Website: walmart
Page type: address-validator
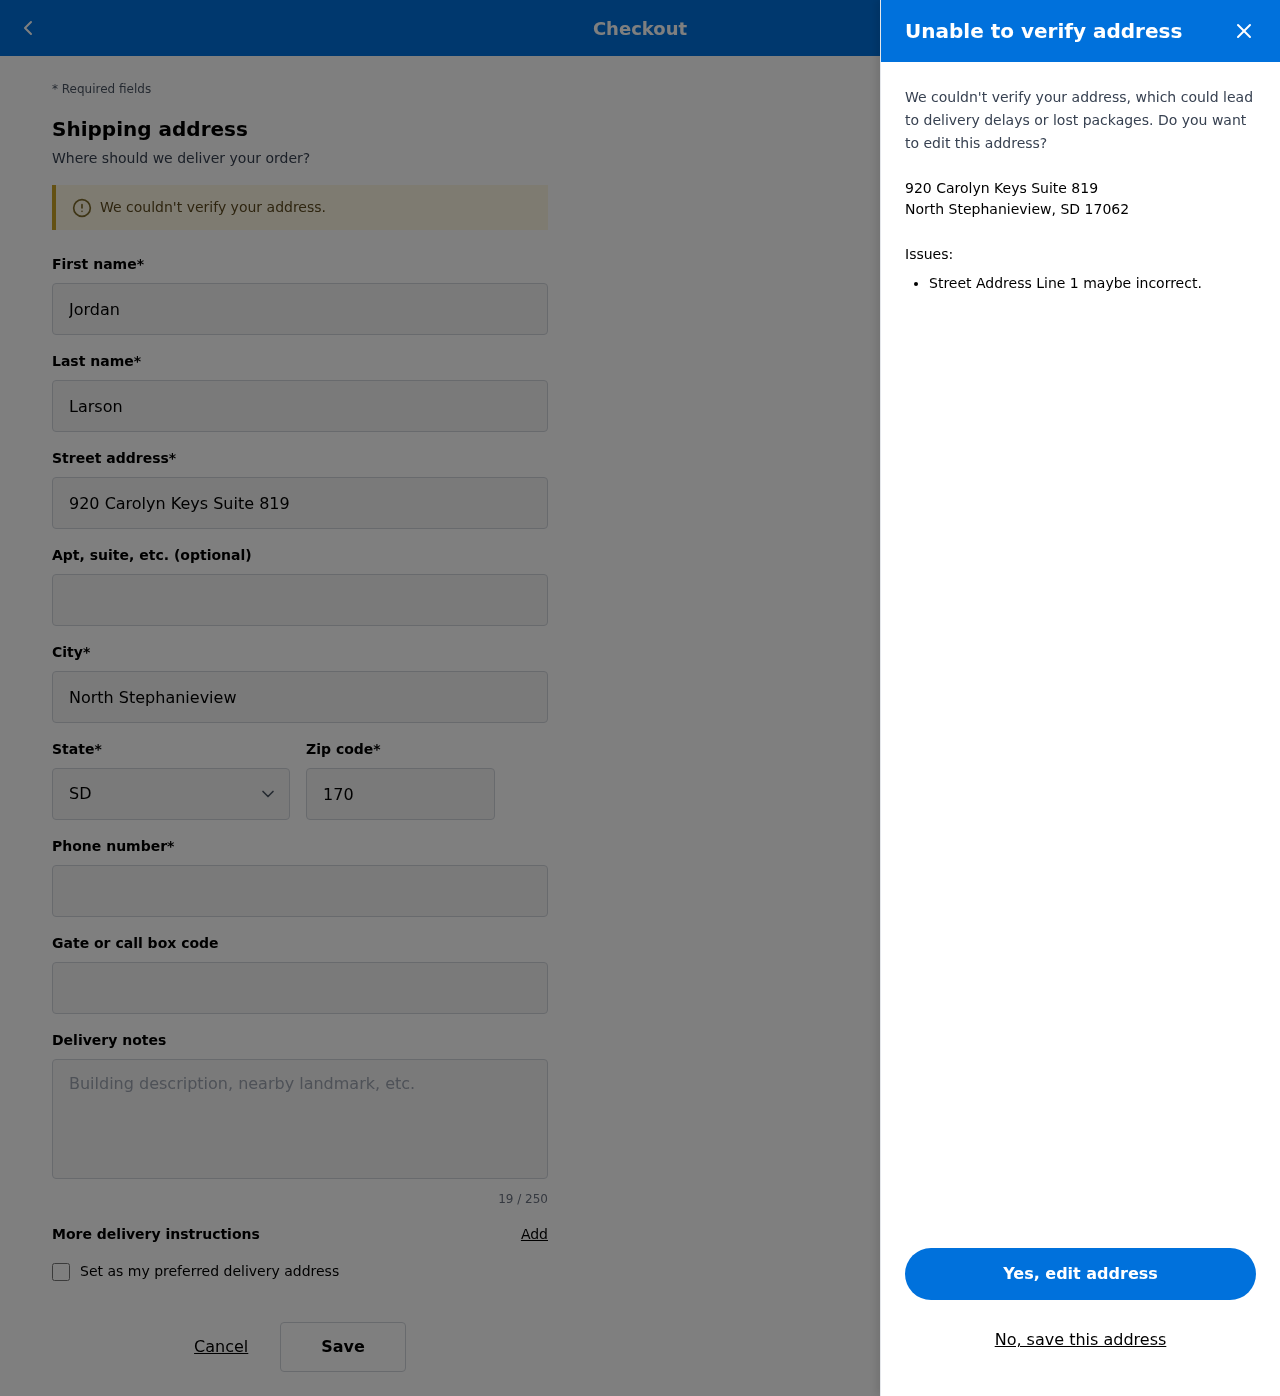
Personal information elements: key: PII_CITY_STATE_ZIP
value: North Stephanieview, SD 17062
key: PII_DELIVERY_INSTRUCTIONS
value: Leave at front door
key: PII_STATE_ABBR
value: SD
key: PII_STREET
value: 920 Carolyn Keys Suite 819
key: PII_FIRSTNAME
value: Jordan
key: PII_LASTNAME
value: Larson
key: PII_CITY
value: North Stephanieview
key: PII_POSTCODE
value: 17062
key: PII_PHONE
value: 3292065630
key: PII_SECURITY_CODE
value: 309